Field crop: tomato
Growth stage: 1
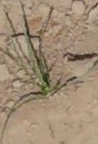
Species: cyperus